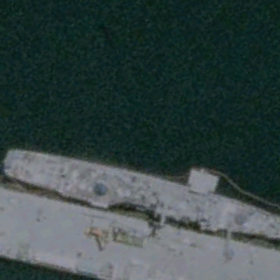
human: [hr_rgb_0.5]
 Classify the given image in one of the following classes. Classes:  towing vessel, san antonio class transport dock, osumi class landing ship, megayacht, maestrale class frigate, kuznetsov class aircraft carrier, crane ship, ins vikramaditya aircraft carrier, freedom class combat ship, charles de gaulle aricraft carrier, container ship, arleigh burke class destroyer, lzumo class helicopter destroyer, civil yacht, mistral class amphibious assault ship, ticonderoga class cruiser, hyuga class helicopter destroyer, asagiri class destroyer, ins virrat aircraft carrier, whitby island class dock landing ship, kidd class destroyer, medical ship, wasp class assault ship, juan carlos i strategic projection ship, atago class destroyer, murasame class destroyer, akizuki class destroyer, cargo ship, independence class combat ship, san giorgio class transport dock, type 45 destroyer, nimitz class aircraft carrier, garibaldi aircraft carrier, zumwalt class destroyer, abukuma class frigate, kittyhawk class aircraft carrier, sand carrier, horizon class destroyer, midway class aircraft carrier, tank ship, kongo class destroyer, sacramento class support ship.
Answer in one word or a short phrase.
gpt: Ticonderoga class cruiser